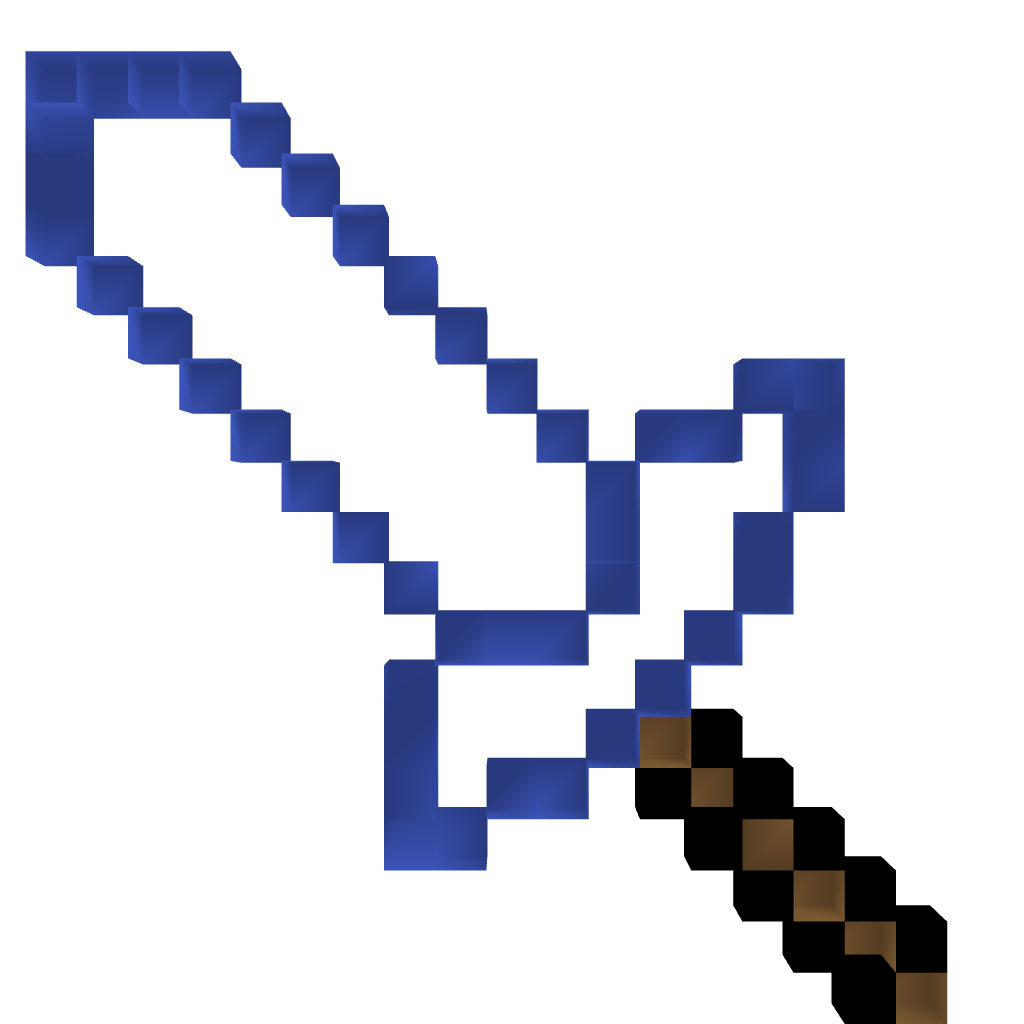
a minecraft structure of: Dark Sword - By Cybersneeze good quality